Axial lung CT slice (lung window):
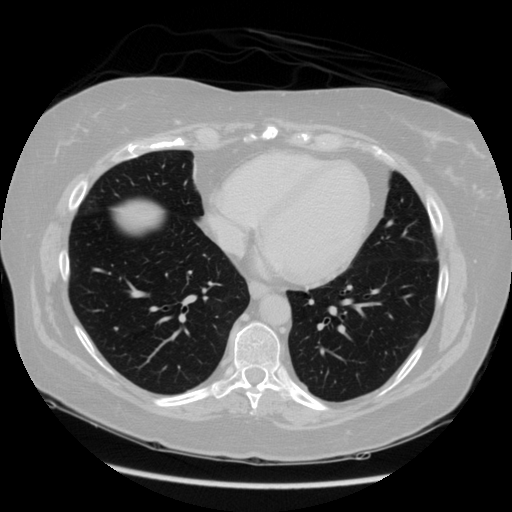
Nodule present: no